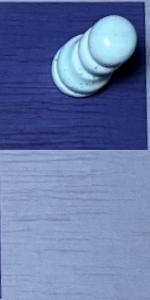
Label: Empty